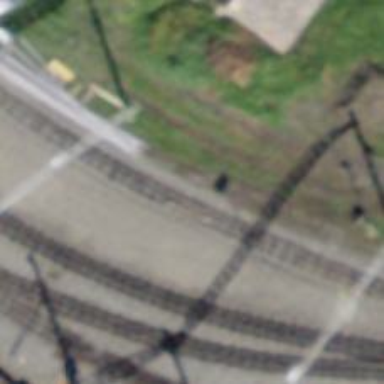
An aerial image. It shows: Narrow gauge railway siding with one track. The railway line is electrified with contact line.